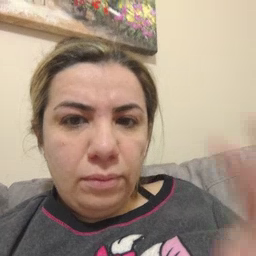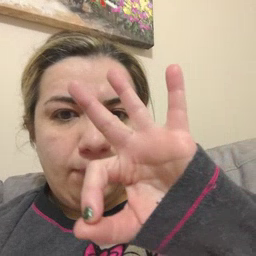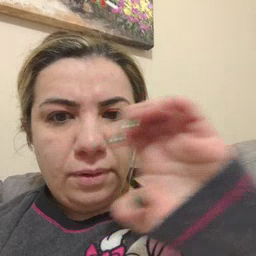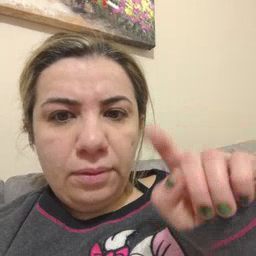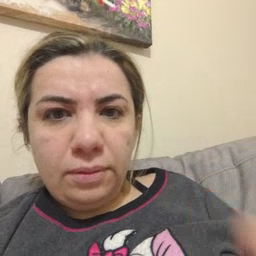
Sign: feet